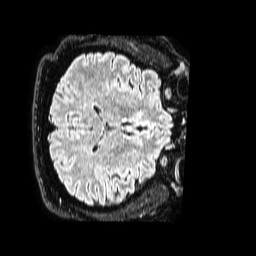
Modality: FLAIR
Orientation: axial
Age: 34
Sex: female
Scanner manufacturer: philips
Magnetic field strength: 1.5 T
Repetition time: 4.8 s
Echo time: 0.3 s